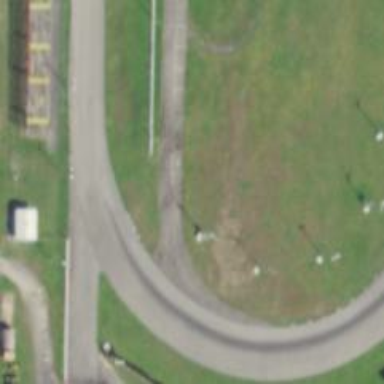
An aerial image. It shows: Raceway for motor sports.